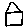
Label: house